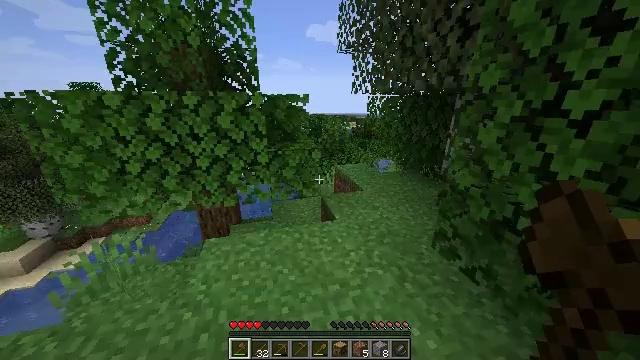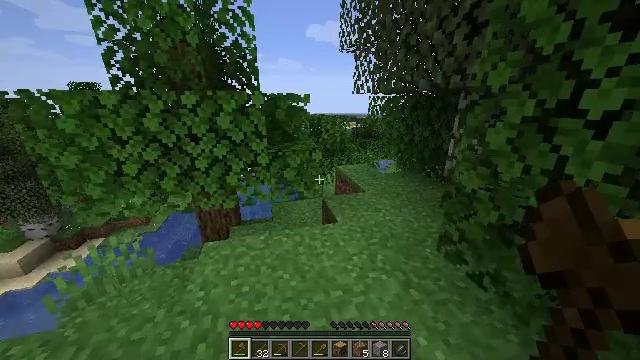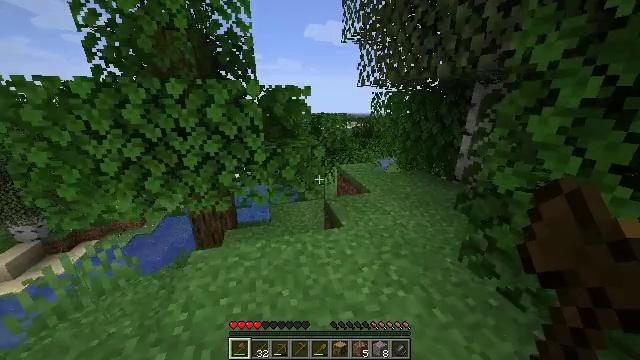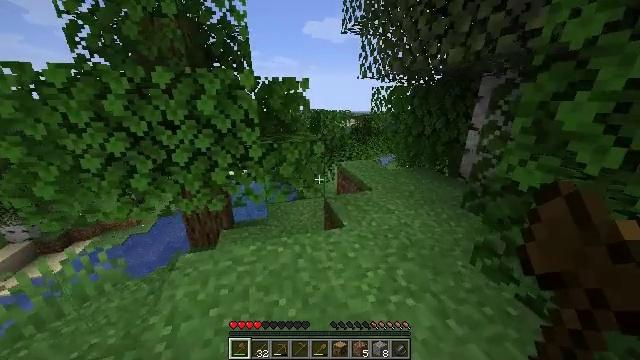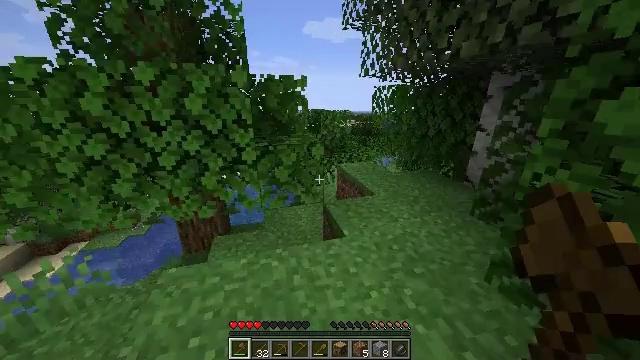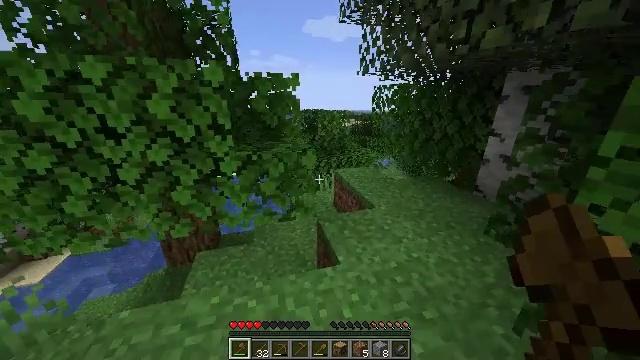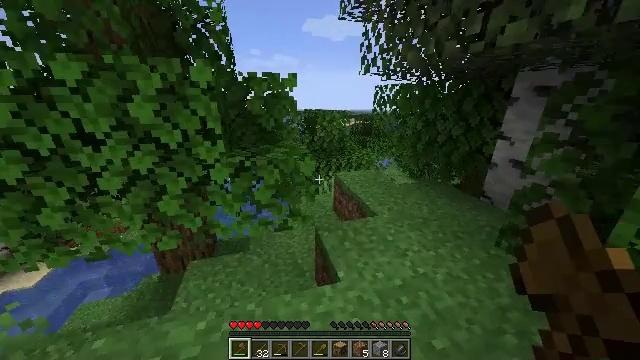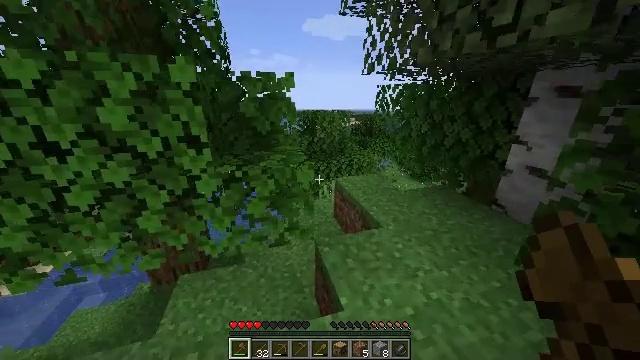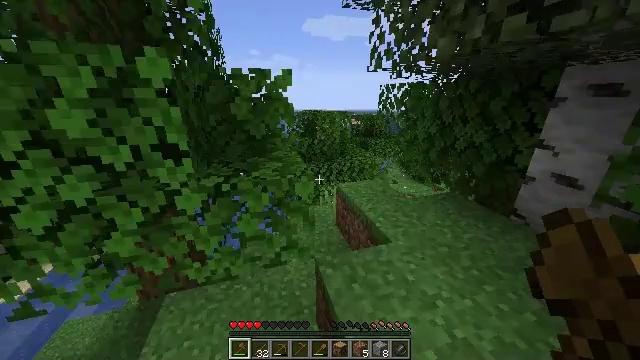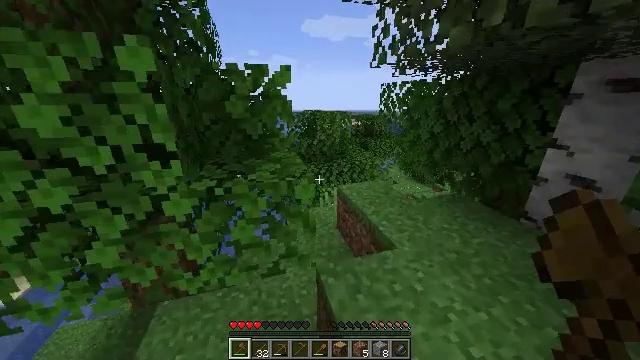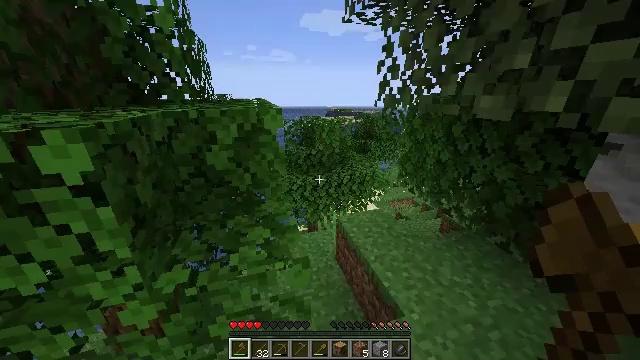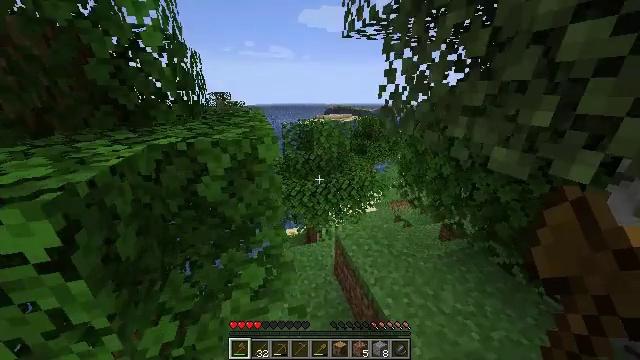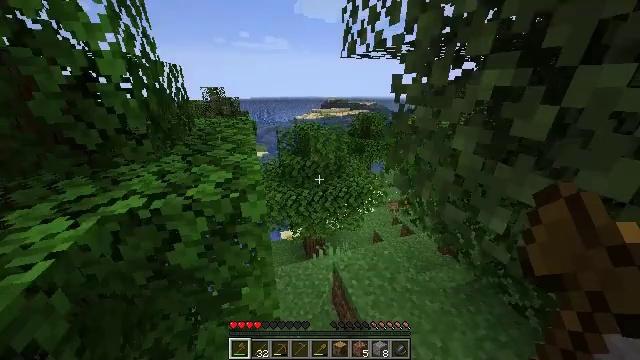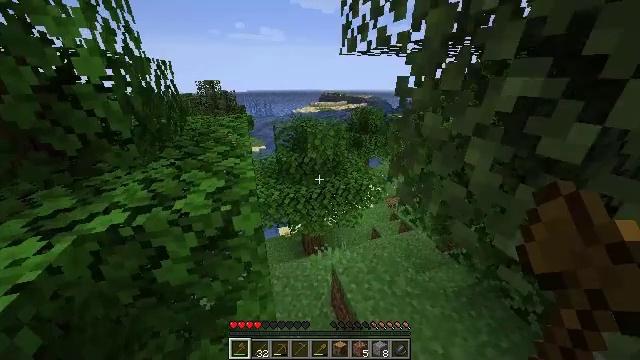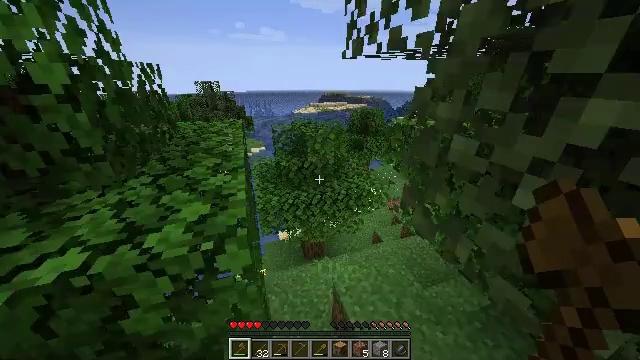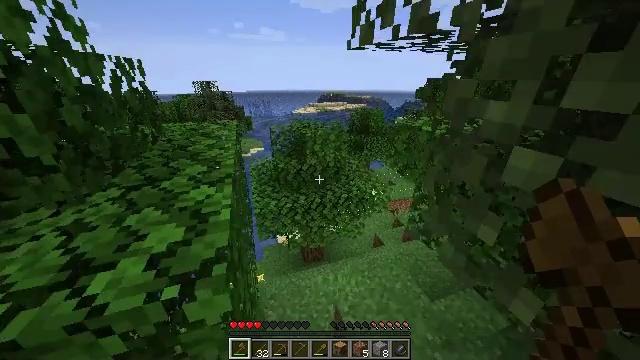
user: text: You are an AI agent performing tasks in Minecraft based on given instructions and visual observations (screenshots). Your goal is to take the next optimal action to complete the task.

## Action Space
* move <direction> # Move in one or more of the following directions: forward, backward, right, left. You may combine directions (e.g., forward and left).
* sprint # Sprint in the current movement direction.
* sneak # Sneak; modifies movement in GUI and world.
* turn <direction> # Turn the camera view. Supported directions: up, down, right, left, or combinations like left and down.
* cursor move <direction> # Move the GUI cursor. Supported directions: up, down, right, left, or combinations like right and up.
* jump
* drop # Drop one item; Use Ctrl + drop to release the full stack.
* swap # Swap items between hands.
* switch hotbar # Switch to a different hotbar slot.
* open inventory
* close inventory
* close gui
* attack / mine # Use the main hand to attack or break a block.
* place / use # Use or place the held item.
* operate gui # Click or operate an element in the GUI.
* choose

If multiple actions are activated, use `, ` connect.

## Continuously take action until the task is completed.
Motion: motion action
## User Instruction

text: Attack the ground to gather sand.
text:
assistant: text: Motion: move forward and move right, sprint
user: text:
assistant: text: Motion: move forward and move right, sprint
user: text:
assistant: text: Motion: move forward and move right, sprint
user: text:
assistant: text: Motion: move forward and move right, sprint
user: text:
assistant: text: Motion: move forward, sprint
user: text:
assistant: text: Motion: move forward, sprint
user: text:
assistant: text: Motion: move forward, sprint
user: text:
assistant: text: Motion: move forward, sprint
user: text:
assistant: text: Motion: move forward, sprint, jump
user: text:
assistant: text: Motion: move forward, sprint, turn down, jump
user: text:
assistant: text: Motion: move forward, sprint, jump
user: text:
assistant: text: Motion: move forward, sprint, turn down
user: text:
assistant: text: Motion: move forward, sprint, turn down
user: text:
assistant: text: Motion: move forward, sprint
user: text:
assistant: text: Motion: move forward, sprint
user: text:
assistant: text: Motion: move forward and move right, sprint
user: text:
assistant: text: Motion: move forward and move right, sprint
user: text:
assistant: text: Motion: move forward and move right, sprint
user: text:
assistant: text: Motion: move forward, sprint
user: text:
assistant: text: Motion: move forward, sprint
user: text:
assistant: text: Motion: move forward and move right, sprint
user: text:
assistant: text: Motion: move forward and move right, sprint, turn down
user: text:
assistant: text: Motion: move forward and move right, sprint
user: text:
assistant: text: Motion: move forward and move right, sprint
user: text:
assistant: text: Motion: move forward and move right, sprint
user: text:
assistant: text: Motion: move forward and move right, sprint
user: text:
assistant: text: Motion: move forward and move right, sprint
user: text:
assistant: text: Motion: move forward and move right, sprint, turn right and down
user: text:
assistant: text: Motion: move forward and move right, sprint, turn right and down
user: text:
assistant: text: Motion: move forward and move right, sprint, turn right and down